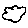
Label: cloud